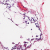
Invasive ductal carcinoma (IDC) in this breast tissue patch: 0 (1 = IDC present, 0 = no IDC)